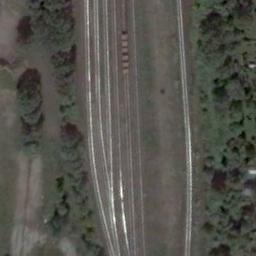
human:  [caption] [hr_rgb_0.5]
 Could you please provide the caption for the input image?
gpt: Many trees are beside the railway .

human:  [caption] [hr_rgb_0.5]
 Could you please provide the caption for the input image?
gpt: The railway is next to some trees and grass .

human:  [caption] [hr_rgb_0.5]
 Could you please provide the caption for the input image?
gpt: These railways are flanked by green belts .

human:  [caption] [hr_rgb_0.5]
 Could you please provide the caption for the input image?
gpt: There are two parallel railways in the picture .

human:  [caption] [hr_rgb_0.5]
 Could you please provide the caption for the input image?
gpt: There are some green trees beside the railway .